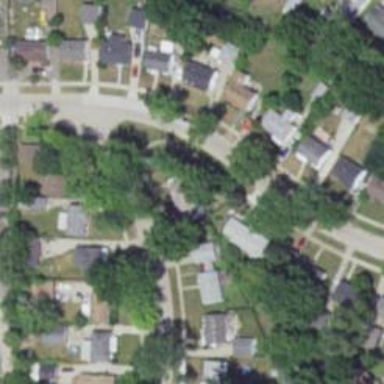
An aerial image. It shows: Residential road.